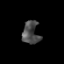
Tissue: prostate
Cell type: T cells
Senescence score: 0.231
Nuclear area (px): 366
Mean DAPI intensity: 77.71